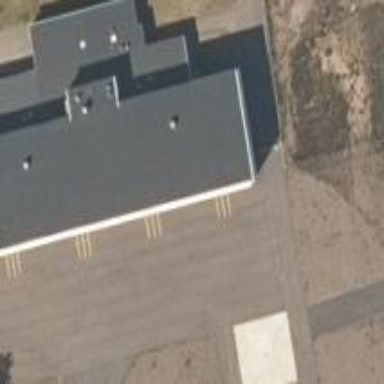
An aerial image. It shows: Hangar.